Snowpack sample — Loveland Pass, Silver Plume, Colorado, USA (2/11/26, 12:00 PM MST)
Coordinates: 39.663, -105.886
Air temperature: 35 °F
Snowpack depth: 82 cm
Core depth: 10 cm
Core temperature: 17.6 °F
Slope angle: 13°, slope face: 12°
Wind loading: high
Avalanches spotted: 1
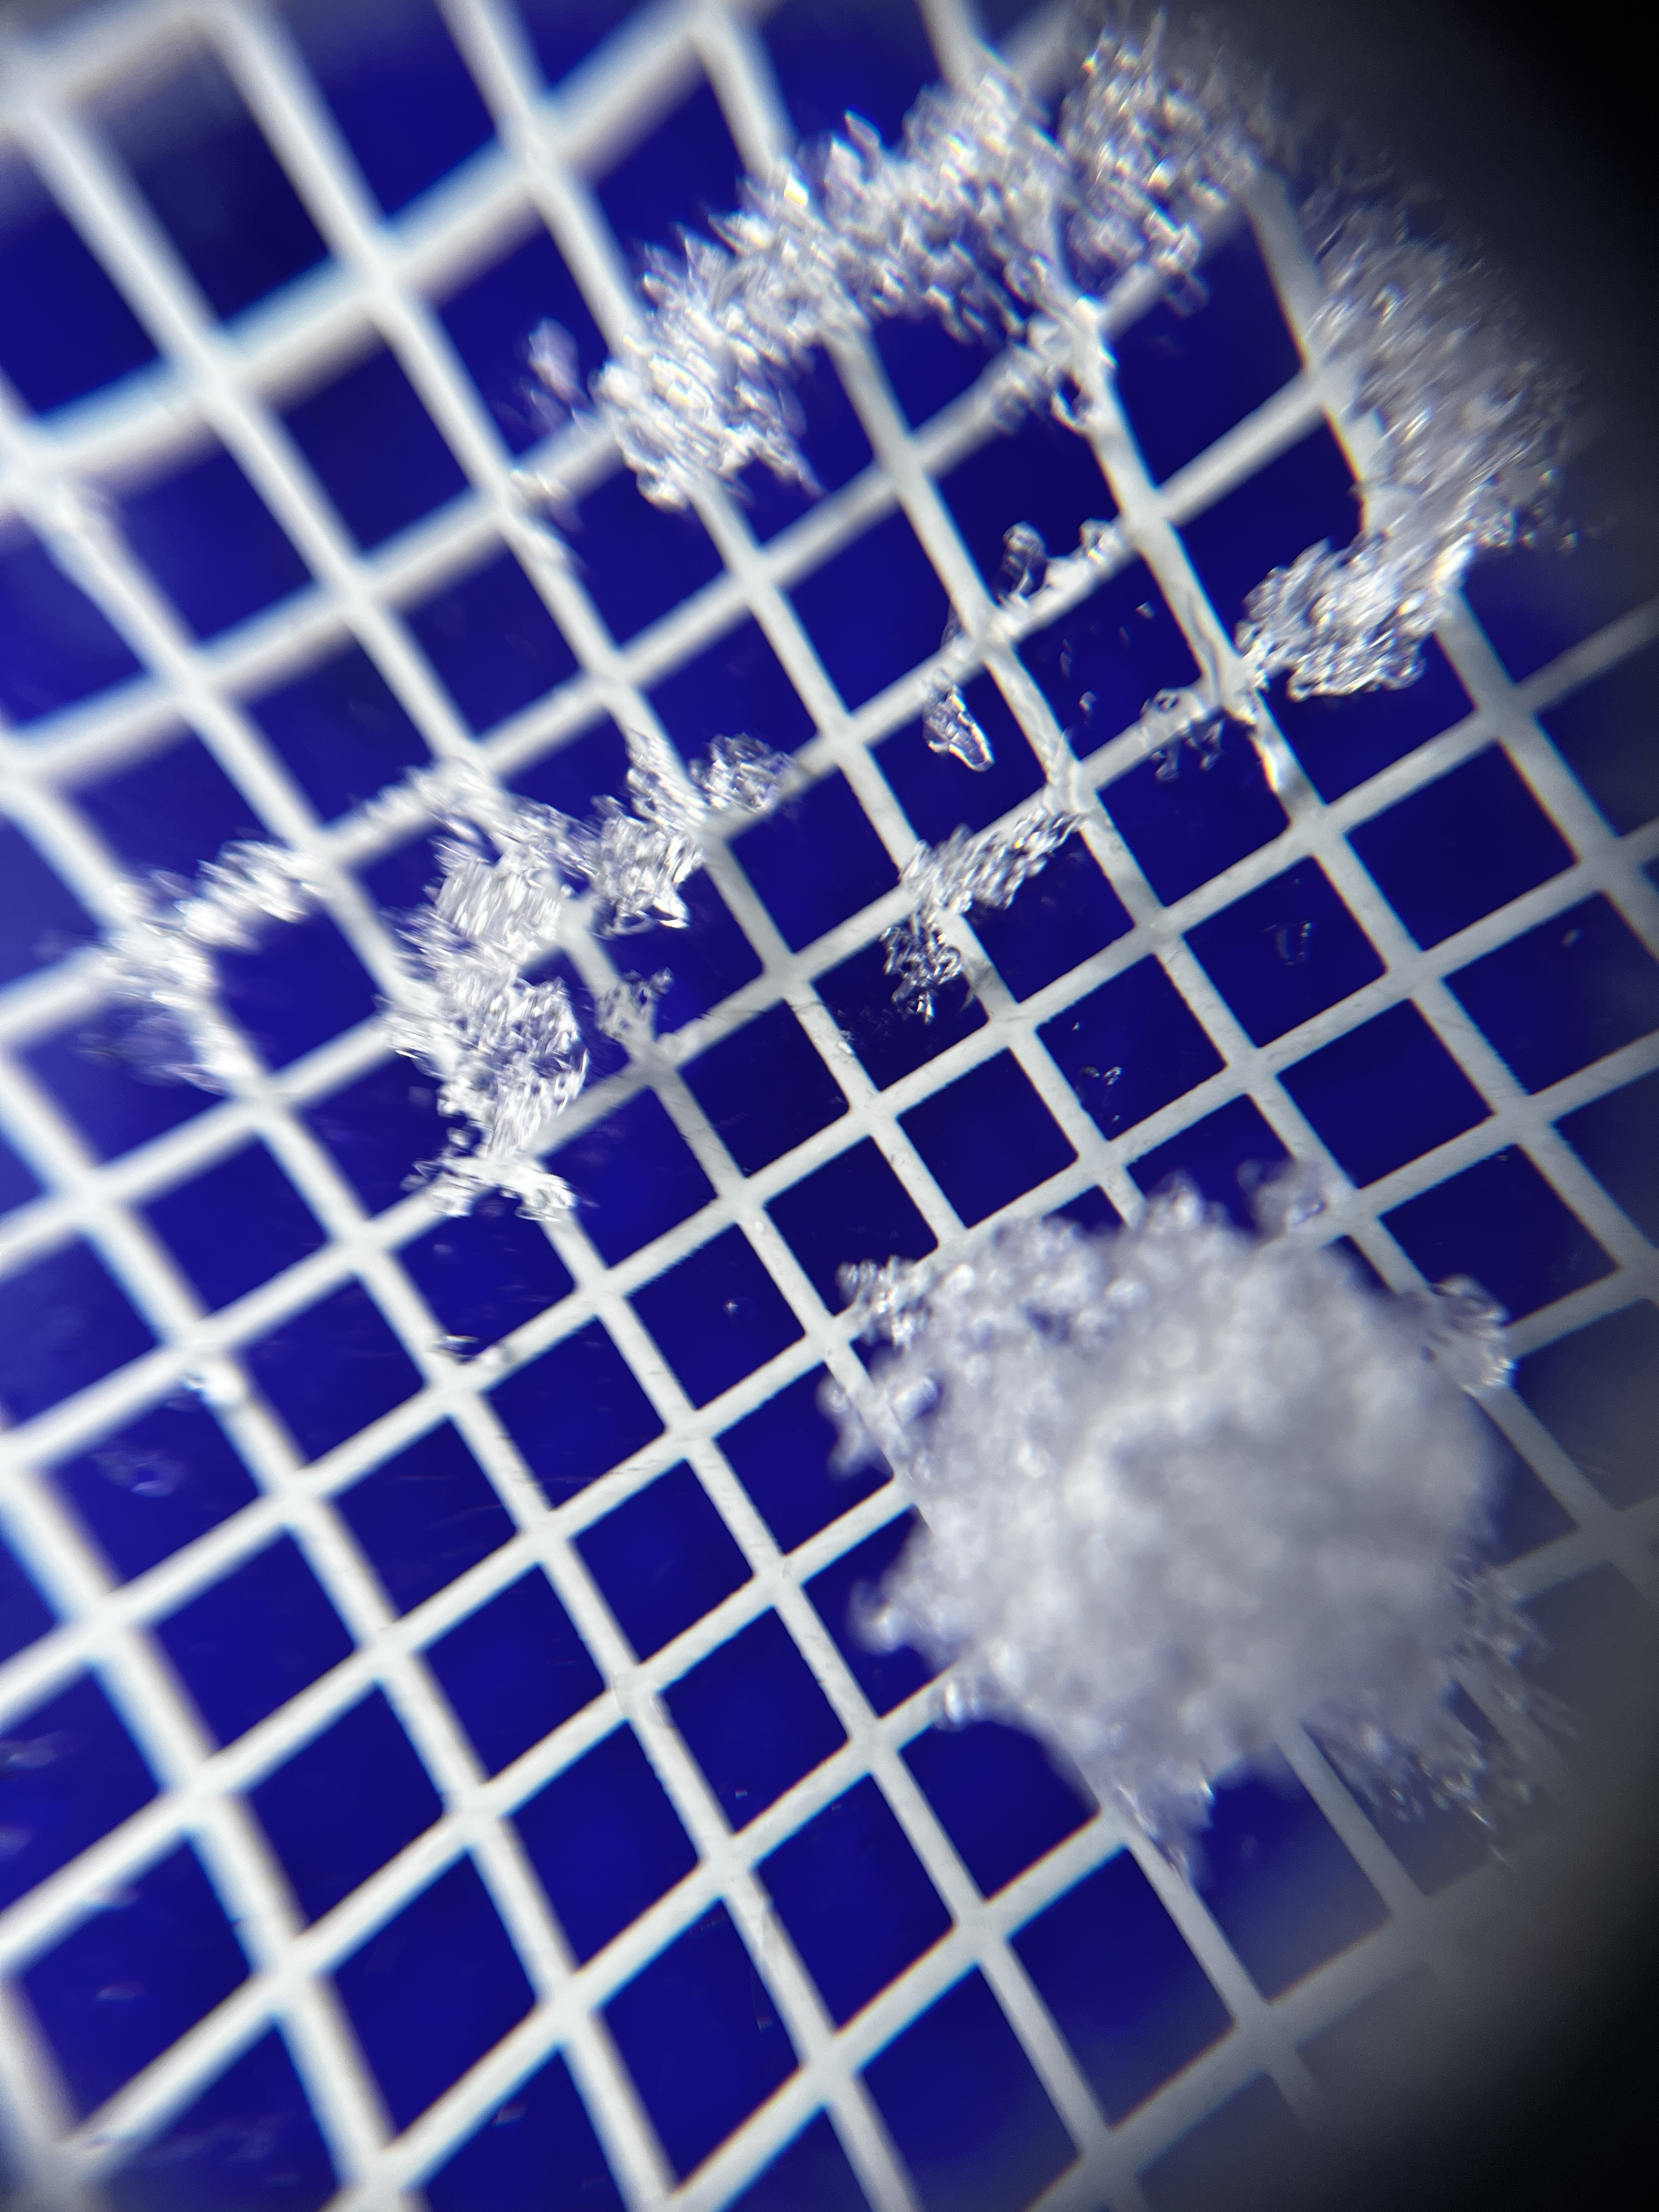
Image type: magnified_profile
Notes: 1 small avalanche spotted on the north side of the bowl, lots of wind loading